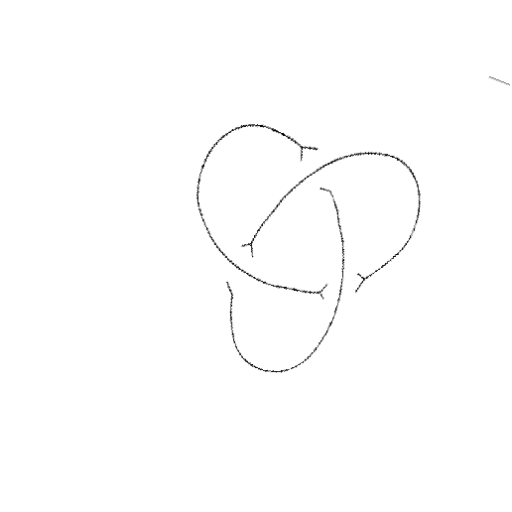
Crossing number: 3